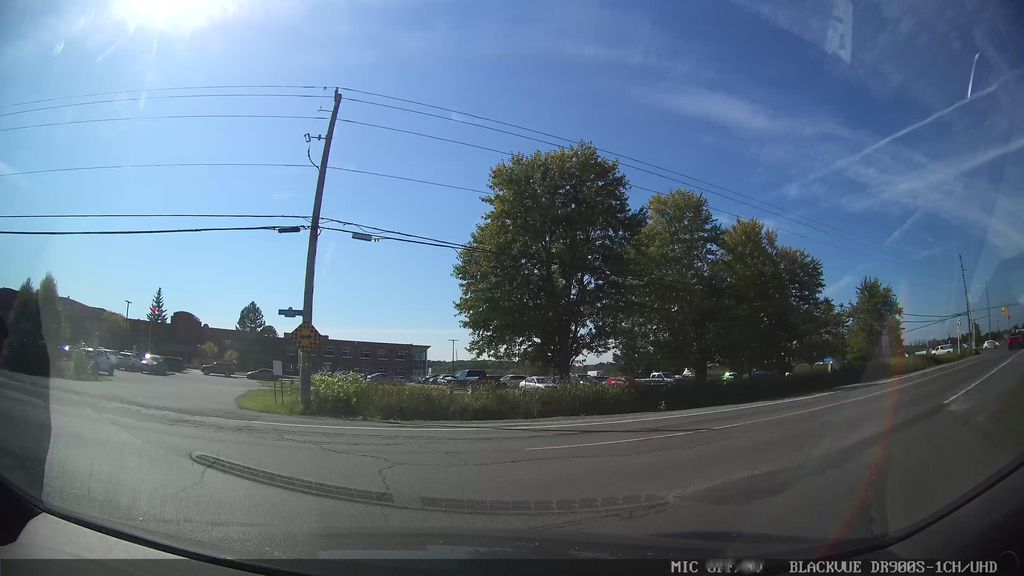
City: ottawa-gatineau